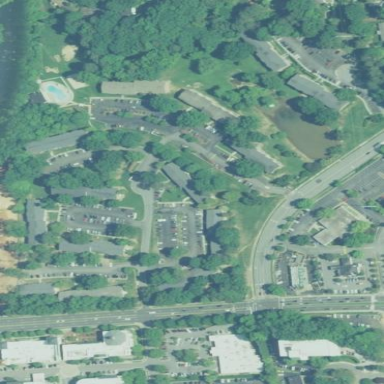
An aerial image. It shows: Residential area with apartments.